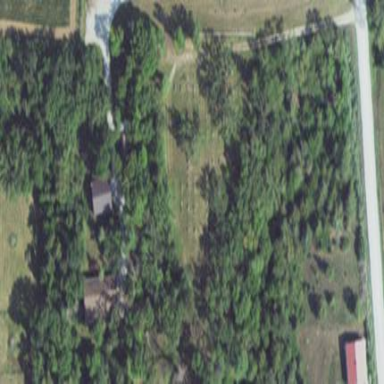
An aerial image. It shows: Cemetery.